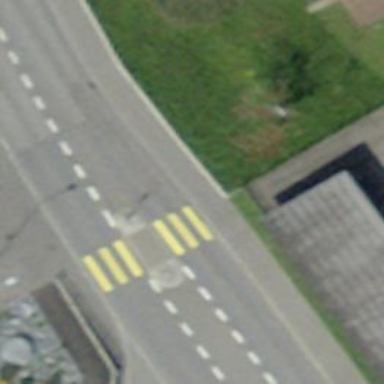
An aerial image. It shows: Uncontrolled zebra crossing with pedestrian island.